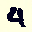
Label: 4